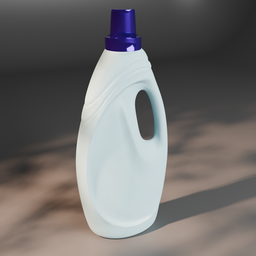
Label: tools